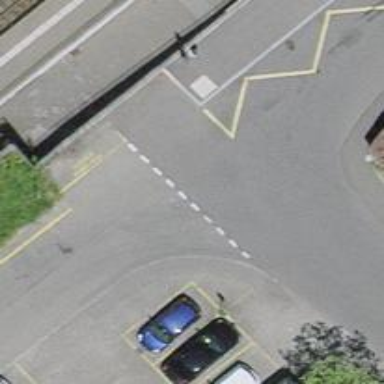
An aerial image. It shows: Bus stop with designated public transport stop position.